Question: How can I order the documents in Firestore? It looks like Firestore lists documents in alphabetic order by the ID I let Firestore automatically create. But I don't want that. I just want to see my newly added document added as the last document in the collection. How do I do that? Should I create my own alphabetic ID's?
Example of my collection in Firestore:

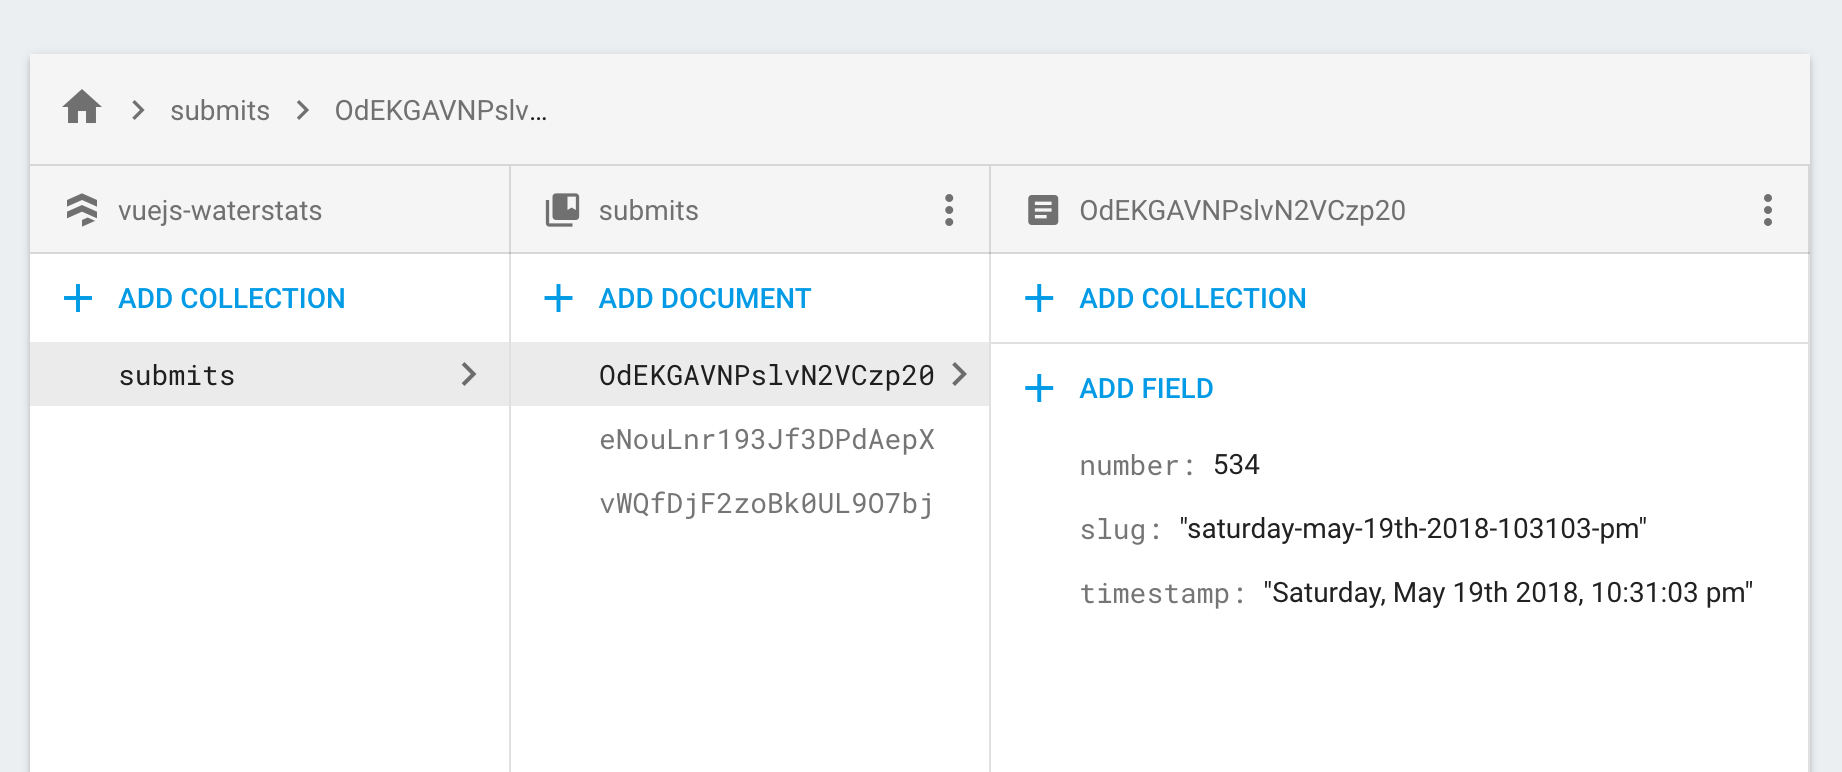
Answer: Firestore is meant to scale massively. At that scale, it doesn't matter what order the documents appear in the console, because the console is useless for viewing massive numbers of documents within a collection.
If you still need an ordering in the console, you will have to come up with document IDs of your own.